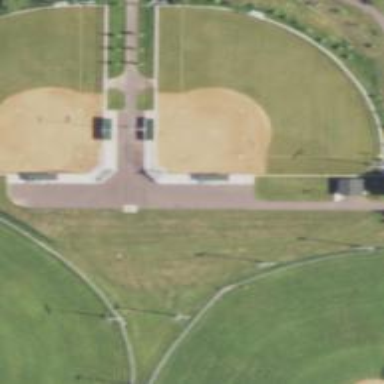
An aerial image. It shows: Baseball pitch with compacted surface for leisure land.